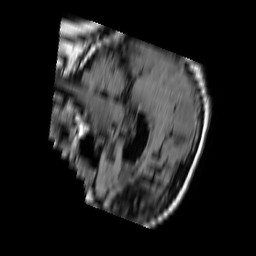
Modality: FLAIR
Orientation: sagittal
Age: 85
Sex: male
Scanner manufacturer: philips
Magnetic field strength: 1.5 T
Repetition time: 11 s
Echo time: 0.14 s